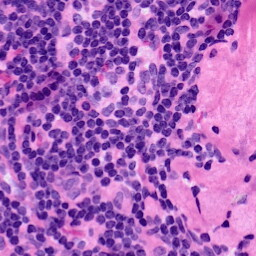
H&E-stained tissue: LymphNode